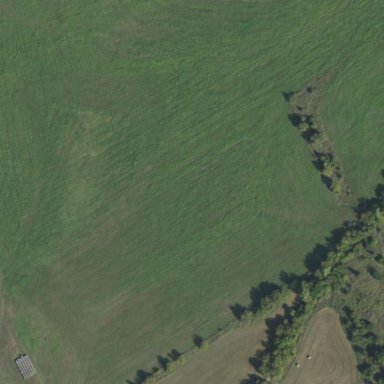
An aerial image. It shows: Agricultural meadow.